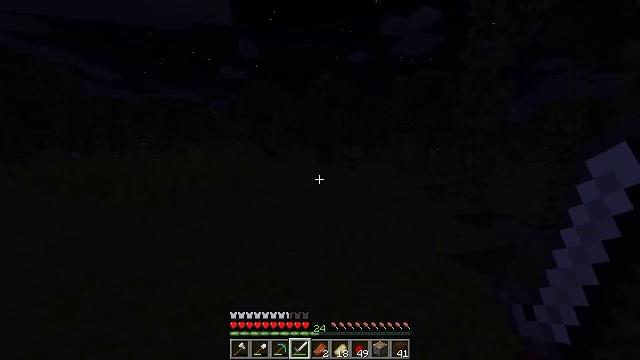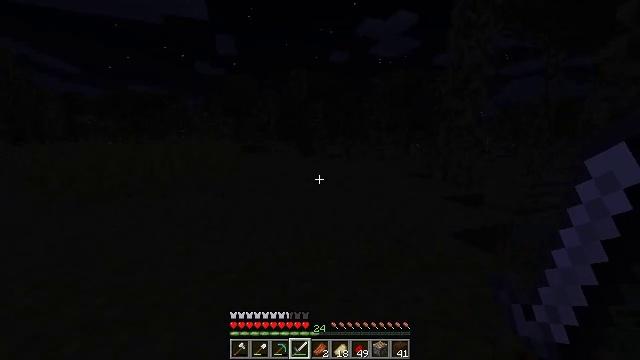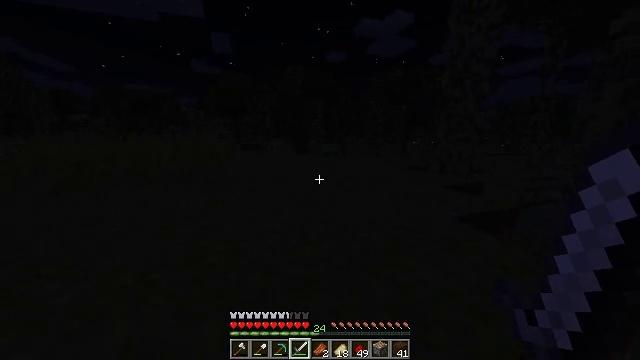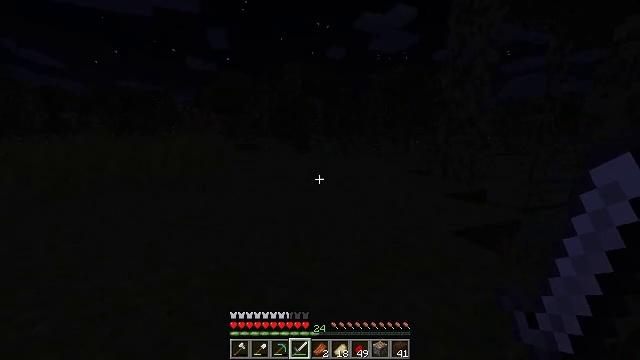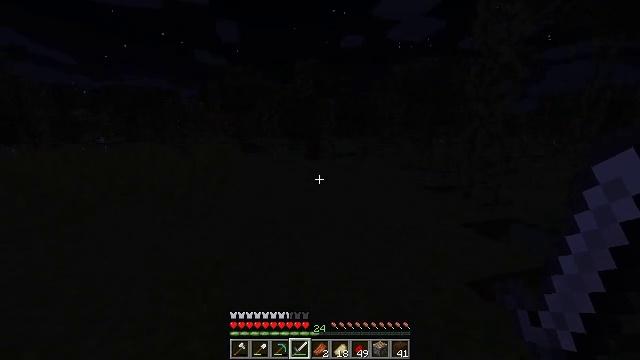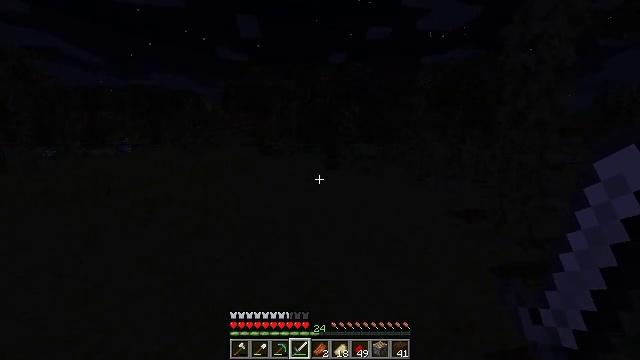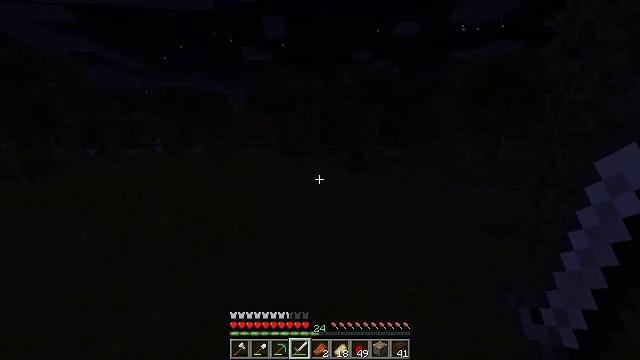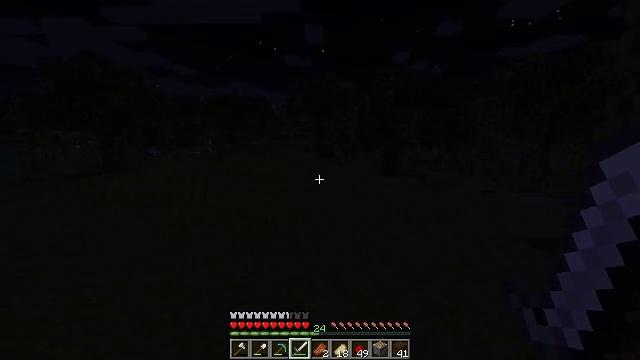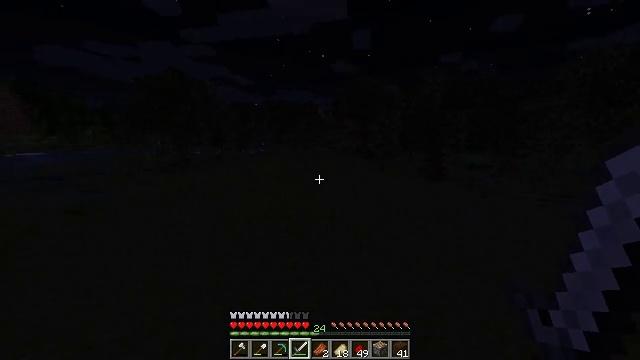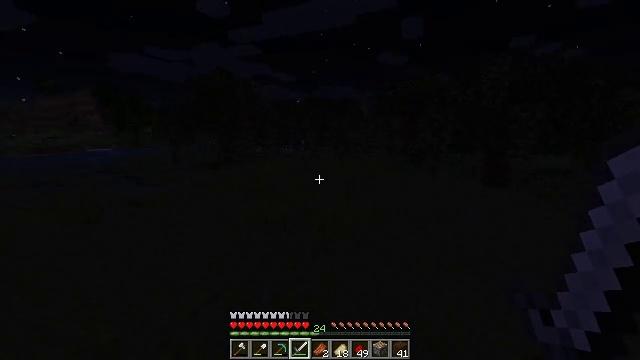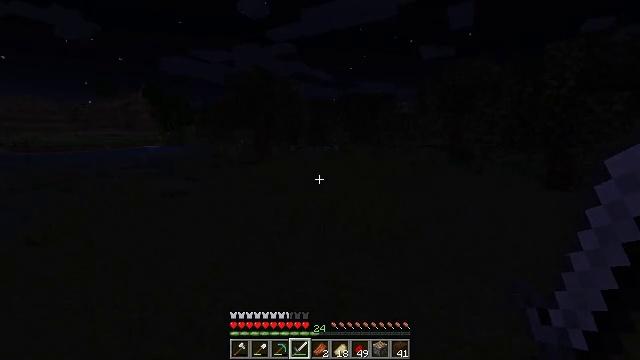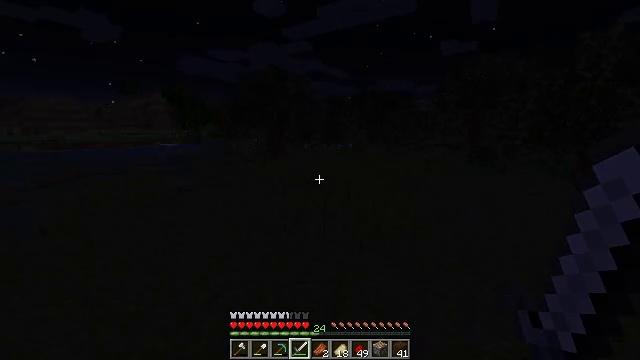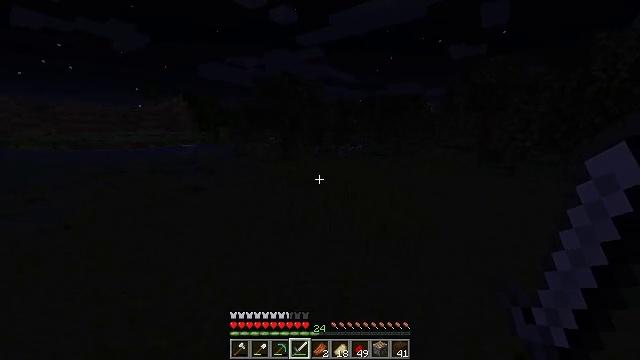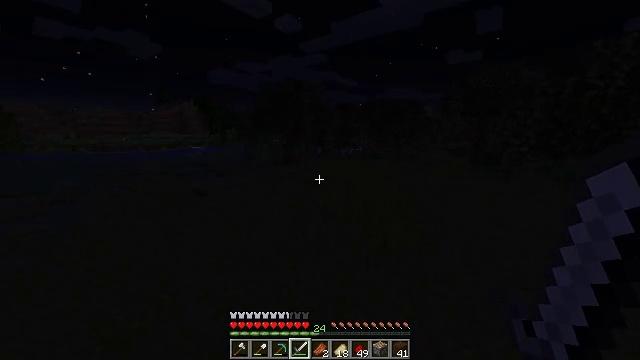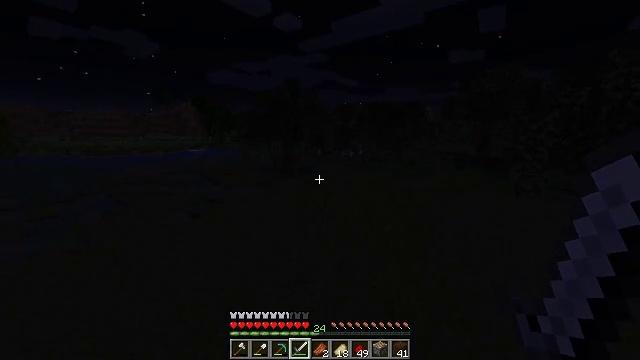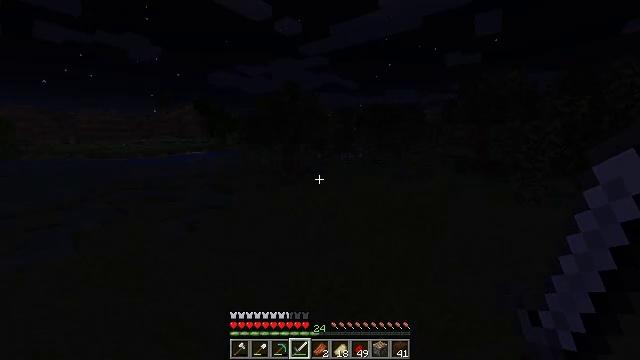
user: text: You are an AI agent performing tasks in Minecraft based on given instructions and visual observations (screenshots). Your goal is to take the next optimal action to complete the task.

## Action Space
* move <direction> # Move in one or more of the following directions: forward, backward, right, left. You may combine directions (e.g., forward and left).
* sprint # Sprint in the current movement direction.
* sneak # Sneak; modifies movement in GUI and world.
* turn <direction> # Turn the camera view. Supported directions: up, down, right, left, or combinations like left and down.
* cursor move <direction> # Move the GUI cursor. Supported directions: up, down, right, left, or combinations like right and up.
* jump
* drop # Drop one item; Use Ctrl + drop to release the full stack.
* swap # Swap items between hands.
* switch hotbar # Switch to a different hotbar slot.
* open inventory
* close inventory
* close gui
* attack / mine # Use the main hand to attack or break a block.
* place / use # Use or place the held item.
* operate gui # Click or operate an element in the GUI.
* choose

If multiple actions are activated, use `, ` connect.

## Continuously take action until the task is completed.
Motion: motion action
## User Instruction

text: Remove and gather vines.
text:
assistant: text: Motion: move forward, turn right, jump
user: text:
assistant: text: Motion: move forward, sprint, jump
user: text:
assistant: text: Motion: move forward, sprint, jump
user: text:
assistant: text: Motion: move forward, sprint, turn left, jump
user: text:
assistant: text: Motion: move forward, sprint, turn left, jump
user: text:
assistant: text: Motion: move forward, sprint, turn left, jump
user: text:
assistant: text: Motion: move forward, sprint, turn left, jump
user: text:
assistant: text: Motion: move forward, turn left, jump
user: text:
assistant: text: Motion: move forward, turn left, jump
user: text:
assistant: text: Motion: move forward, turn left, jump
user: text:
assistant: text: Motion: move forward, turn left, jump
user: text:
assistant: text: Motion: move forward, turn left, jump
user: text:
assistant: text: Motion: move forward, sprint, jump
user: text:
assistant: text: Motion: move forward, sprint, jump
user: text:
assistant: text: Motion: move forward, sprint, jump
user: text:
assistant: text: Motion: move forward, sprint, jump
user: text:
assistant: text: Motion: move forward, sprint, jump
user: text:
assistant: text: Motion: move forward, jump
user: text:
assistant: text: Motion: move forward, jump
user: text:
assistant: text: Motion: move forward, jump
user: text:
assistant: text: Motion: move forward, jump
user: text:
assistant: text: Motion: move forward, jump
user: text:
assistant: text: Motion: move forward, jump
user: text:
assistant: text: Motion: move forward, jump
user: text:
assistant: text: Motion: move forward, jump
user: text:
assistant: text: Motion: move forward, sprint, jump
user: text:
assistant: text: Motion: move forward, sprint, jump
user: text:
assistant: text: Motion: move forward, sprint, jump
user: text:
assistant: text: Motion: move forward, sprint, jump
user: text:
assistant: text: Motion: move forward, jump